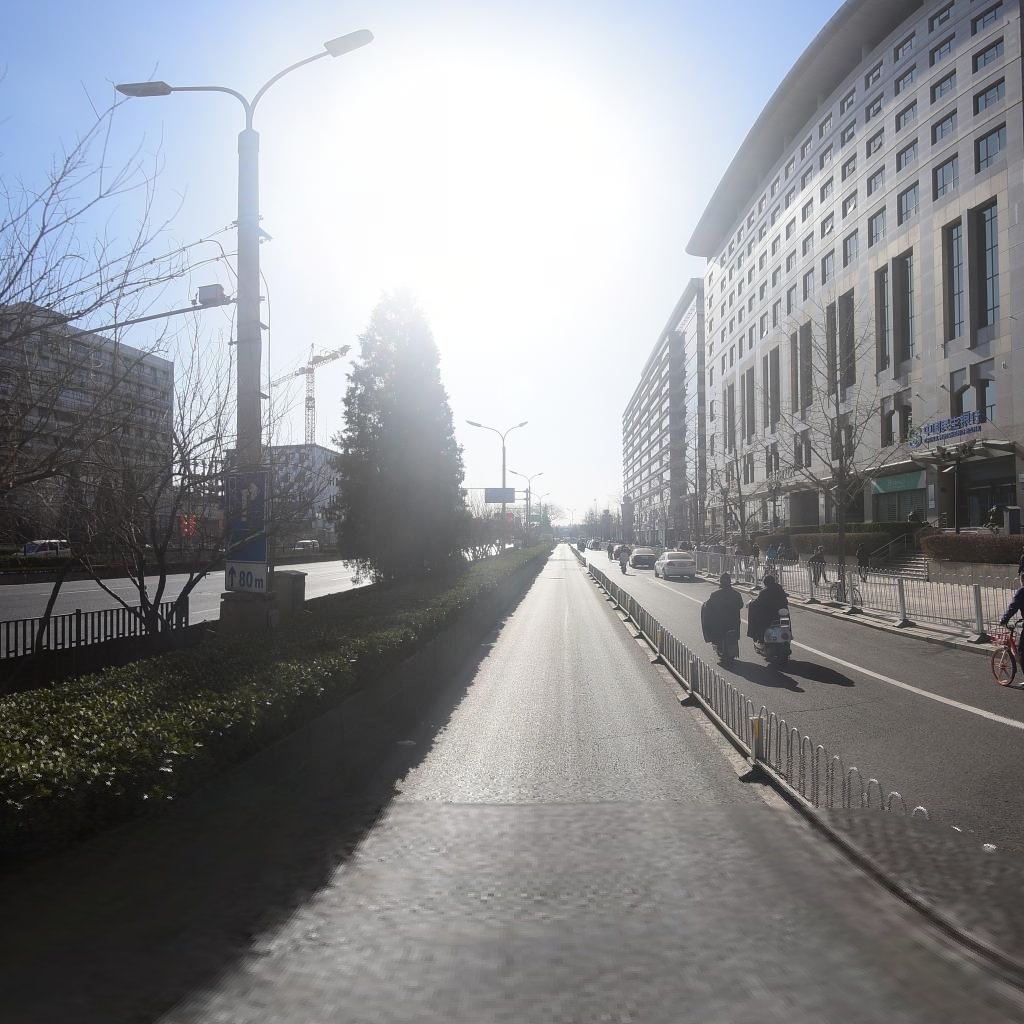
Region: Dongcheng
Road damage annotations: transverse crack, transverse crack